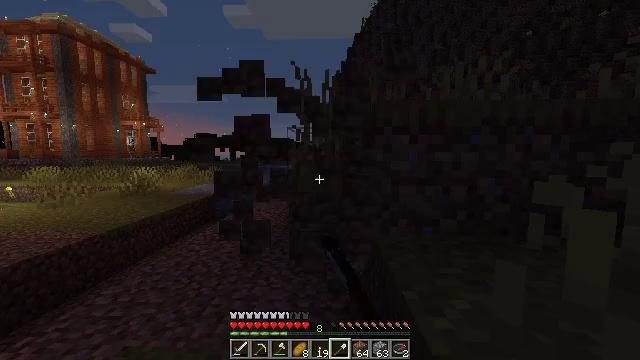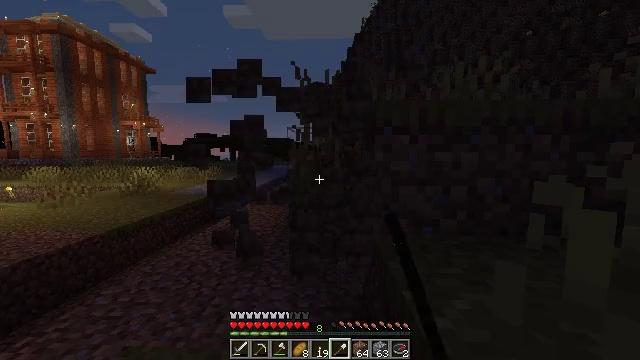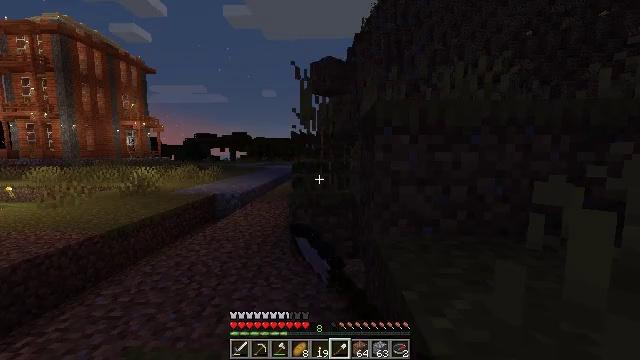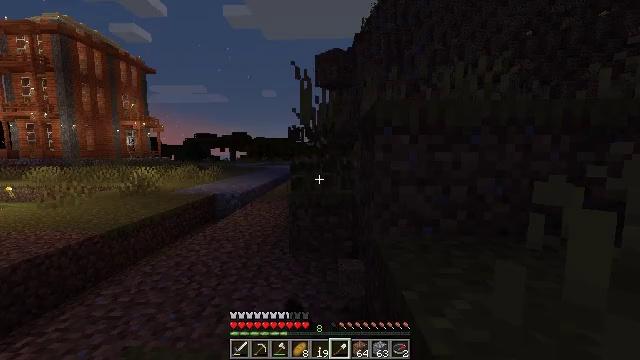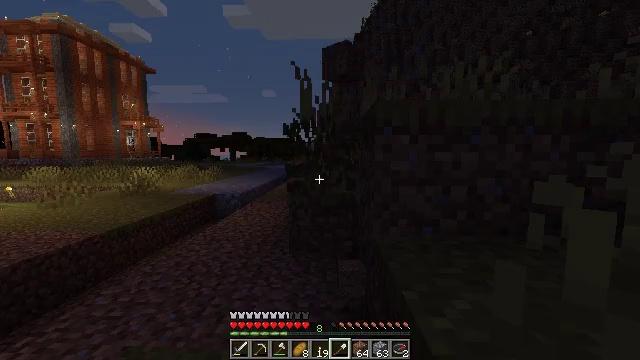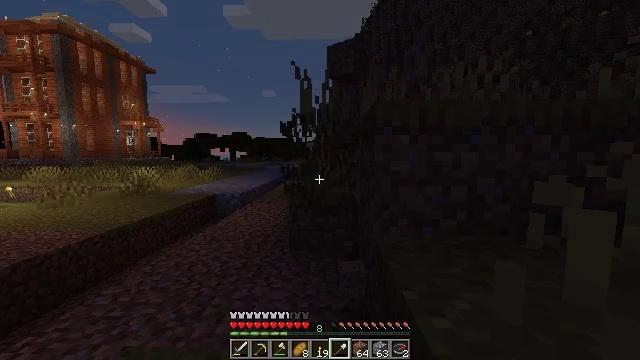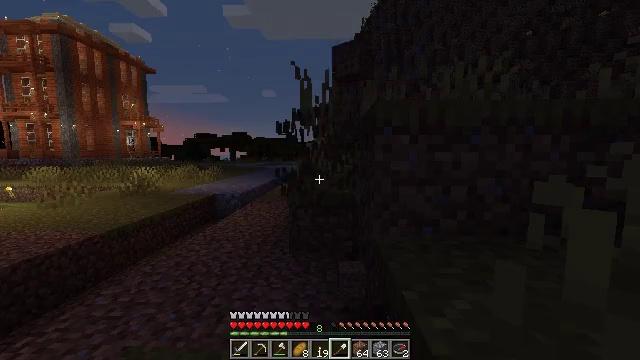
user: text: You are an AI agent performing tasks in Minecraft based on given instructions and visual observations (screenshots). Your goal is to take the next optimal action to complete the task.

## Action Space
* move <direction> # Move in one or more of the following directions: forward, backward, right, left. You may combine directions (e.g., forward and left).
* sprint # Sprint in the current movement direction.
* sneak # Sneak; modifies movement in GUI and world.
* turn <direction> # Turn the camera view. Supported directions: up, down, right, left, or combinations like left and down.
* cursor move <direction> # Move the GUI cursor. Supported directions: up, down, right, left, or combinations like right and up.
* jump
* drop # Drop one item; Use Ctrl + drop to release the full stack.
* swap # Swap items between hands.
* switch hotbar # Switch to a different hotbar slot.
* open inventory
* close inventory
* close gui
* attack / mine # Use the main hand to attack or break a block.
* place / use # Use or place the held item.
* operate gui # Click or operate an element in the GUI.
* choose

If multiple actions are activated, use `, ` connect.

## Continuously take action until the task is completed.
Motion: motion action
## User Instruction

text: Gather tall grass by hitting it.
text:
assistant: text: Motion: attack / mine
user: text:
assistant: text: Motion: attack / mine
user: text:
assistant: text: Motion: attack / mine
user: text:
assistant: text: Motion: attack / mine
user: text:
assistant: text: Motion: attack / mine
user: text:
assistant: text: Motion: attack / mine
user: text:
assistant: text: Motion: attack / mine